Question: I'm attempting to implement a 'viewPager' which will allow me to change the Youtube playlist ('String PLAYLIST') depending on the position of the ViewPager. I was told in another StackOverflow post I need to: '"update the listArray prior to calling 'notifyDataSetChanged()'. The call to notify is the signal to update the View in the adapter you are using. In your code, the getYouTube... needs to update and array object that the adapter has a reference to. You should be able to get it by implementing connections in your code."'
^ - SOURCE: <URL>
According to the response to my previous SO post linked above - I belive I'll need to use something like this:
'''
@Override
public View getView(int position, View convertView, ViewGroup parent) {
if (convertView == null) {
convertView = LayoutInflater.from(context)
.inflate(R.layout.home, parent, false);
}
ImageView imageView = new ImageView(context);
ImageView imageView = getItem(position);
imageView.setImageResource(imageView.getImage());
return convertView;
}
'''
^ - SOURCE: <URL>
## How My Current Source Works:
I have a JSON request which contains the String PLAYLIST that gets a response from YouTube :
'''
@Override
protected Void doInBackground(Void... arg0) {
try {
HttpClient client = new DefaultHttpClient();
HttpUriRequest request = new HttpGet("https://gdata.youtube.com/feeds/api/videos?author="+PLAYLIST+"&v=2&alt=jsonc");
'''
I would like to use a swipeable footer image (pagerAdapter) to change the value of the string PLAYLIST. My primary concern is trying to figure out how to use the PagerAdapter shown below to set the following:
'''
String PLAYLIST = "vevo";
String PLAYLIST = "TheMozARTGROUP";
String PLAYLIST = "TimMcGrawVEVO";
String PLAYLIST = "TiestoVEVO";
String PLAYLIST = "EminemVEVO";
'''
then immediately after the value of PLAYLIST is set by the PagerAdapter, create a playlist using the new value of PLAYLIST:
new GetYouTubeUserVideosTask(responseHandler, PLAYLIST).execute();
I've created a new string array containing the values I'd like to use. My question now that all that is understood is: how can I modify the source below to set the value of PLAYLIST using one of the array values and execute the new playlist? (Currently my source compiles but when I swipe the PagerAdapter - nothing happens)

## CURRENT SOURCE:
'''
private class ImagePagerAdapter extends PagerAdapter {
public ImagePagerAdapter(Activity act, int[] mImages,
String[] stringArra) {
imageArray = mImages;
activity = act;
stringArray = stringArra;
}
// this is your constructor
public ImagePagerAdapter() {
super();
// setOnPageChangeListener(mPageChangeListener);
}
private int[] mImages = new int[] { R.drawable.selstation_up_btn,
R.drawable.classical_up_btn, R.drawable.country_up_btn,
R.drawable.dance_up_btn, R.drawable.hiphop_up_btn,
R.drawable.island_up_btn, R.drawable.latin_up_btn,
R.drawable.pop_up_btn, R.drawable.samba_up_btn };
private String[] stringArray = new String[] { "vevo",
"TheMozARTGROUP", "TimMcGrawVEVO", "TiestoVEVO",
"EminemVEVO" };
@Override
public int getCount() {
return mImages.length;
}
@Override
public boolean isViewFromObject(View view, Object object) {
return view == ((ImageView) object);
}
@Override
public Object instantiateItem(ViewGroup container, int position) {
Context context = Home.this;
ImageView imageView = new ImageView(context);
imageView.setScaleType(ScaleType.FIT_XY);
imageView.setImageResource(mImages[position]);
((ViewPager) container).addView(imageView, 0);
return imageView;
}
@Override
public void destroyItem(ViewGroup container, int position, Object object) {
((ViewPager) container).removeView((ImageView) object);
}
private final ViewPager.SimpleOnPageChangeListener mPageChangeListener = new ViewPager.SimpleOnPageChangeListener() {
@Override
public void onPageSelected(final int position) {
onTabChanged(mPager.getAdapter(), mCurrentTabPosition, position);
mCurrentTabPosition = position;
}
};
protected void onTabChanged(final PagerAdapter adapter,
final int oldPosition, final int newPosition) {
// Calc if swipe was left to right, or right to left
if (oldPosition > newPosition) {
// left to right
} else {
// right to left
View vg = findViewById(R.layout.home);
vg.invalidate();
}
final ViewPager viewPager = (ViewPager) findViewById(R.id.view_pager);
viewPager.setOnPageChangeListener(new OnPageChangeListener() {
int oldPos = viewPager.getCurrentItem();
@Override
public void onPageScrolled(int position, float arg1, int arg2) {
if (position > oldPos) {
// Moving to the right
} else if (position < oldPos) {
// Moving to the Left
View vg = findViewById(R.layout.home);
vg.invalidate();
}
}
@Override
public void onPageScrollStateChanged(int arg0) {
// TODO Auto-generated method stub
}
@Override
public void onPageSelected(int arg0) {
// TODO Auto-generated method stub
}
});
}
}
}
'''
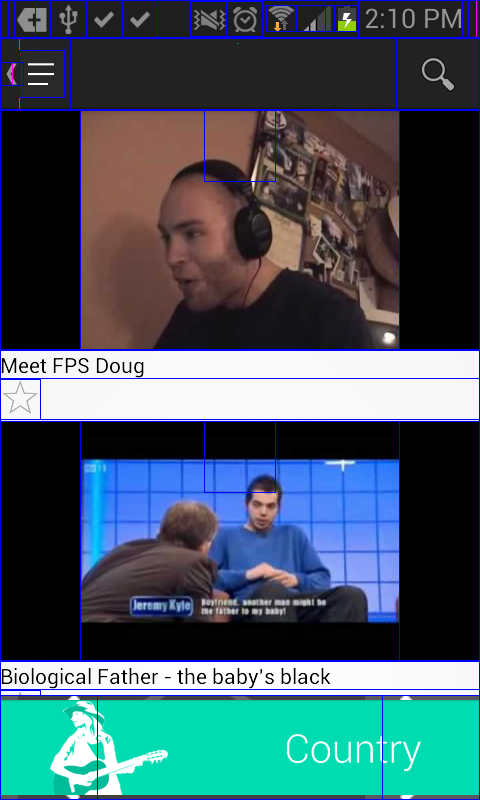
Answer: see the 'getView()' method at the <URL>, comparing it to your code where you orphan the imageView... Note that in the sample, the imageView thats populated with the bitmap BELONGS to a View that is contained in the inflated View...
R.layout.item owns R.id.text
R.layout.item owns R.id.image